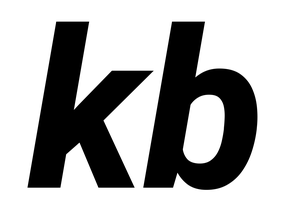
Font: Roboto-Italic_ExtraBold_Italic